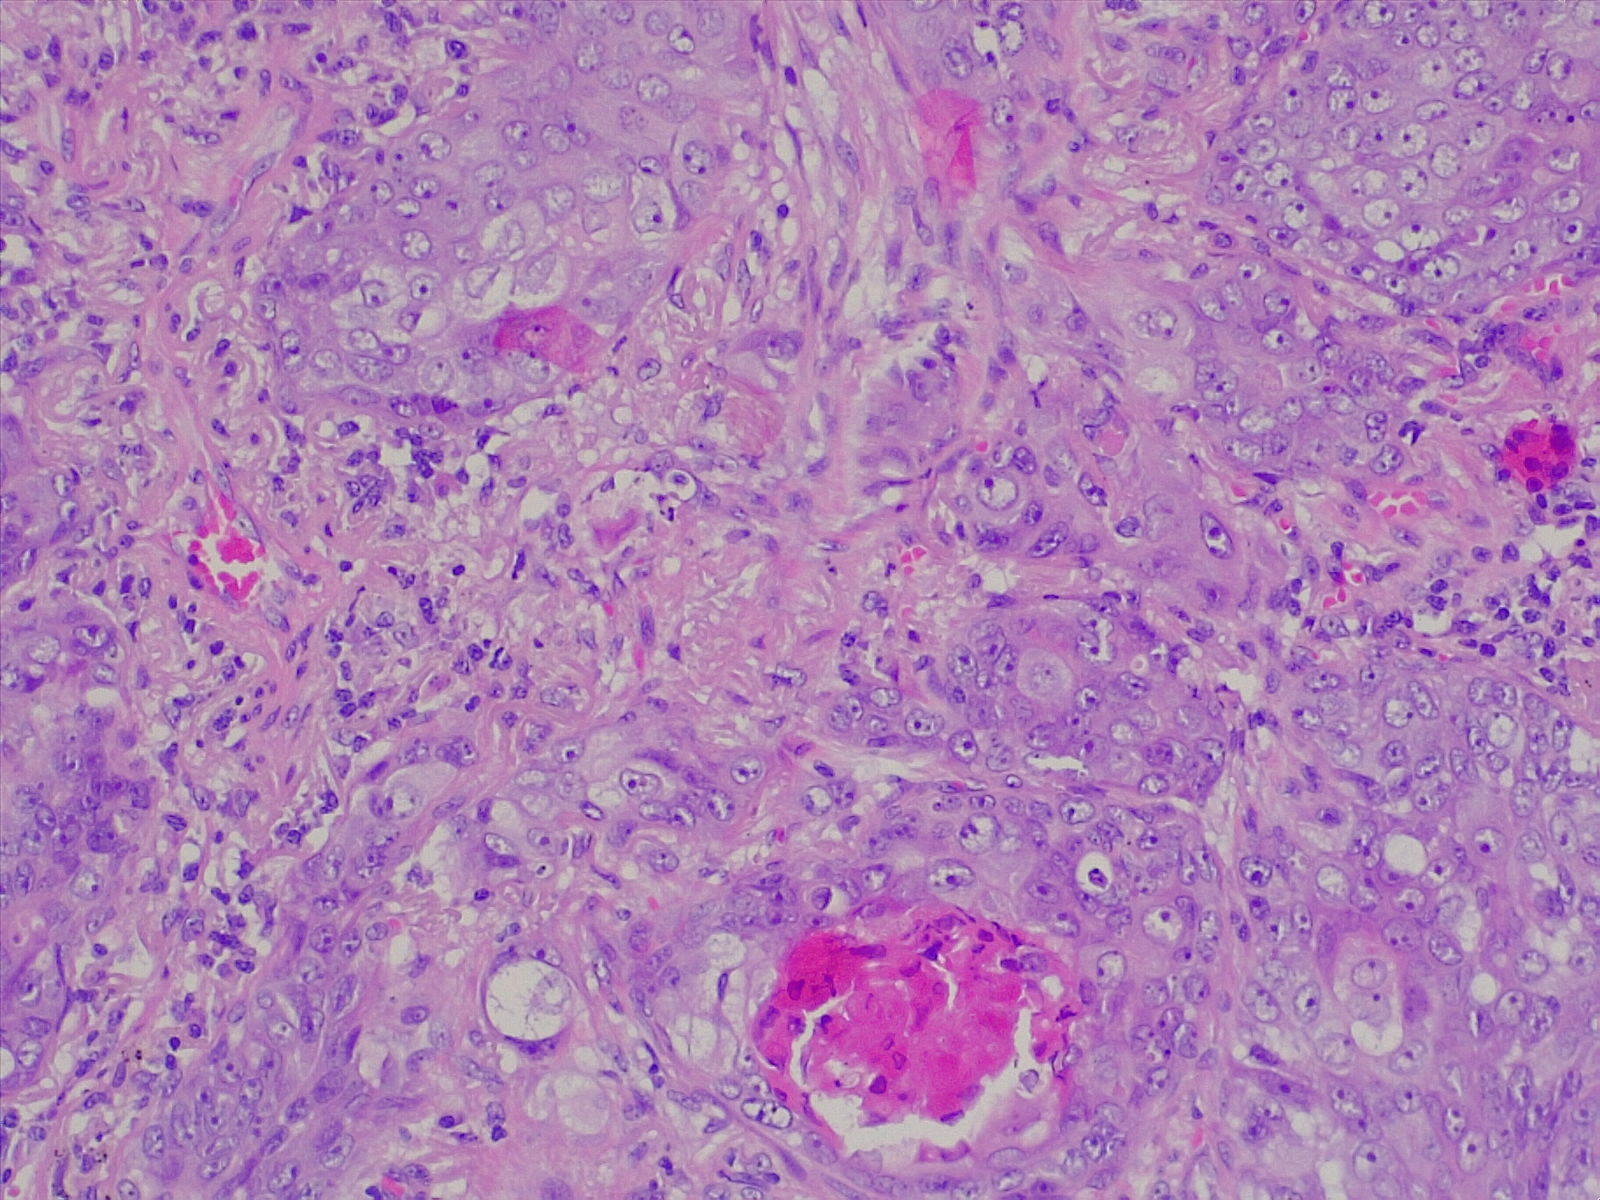
Label: lung squamous cell carcinoma, well differentiated